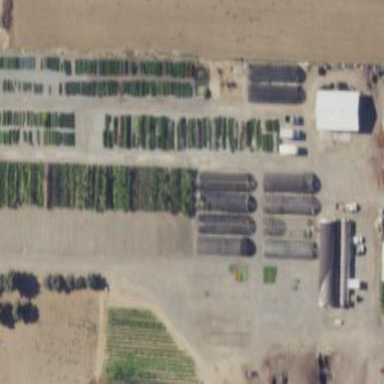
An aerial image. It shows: Garden centre located within farm.